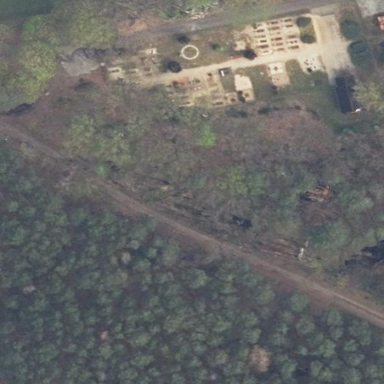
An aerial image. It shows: Cemetery.